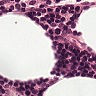
Metastatic tissue present: no